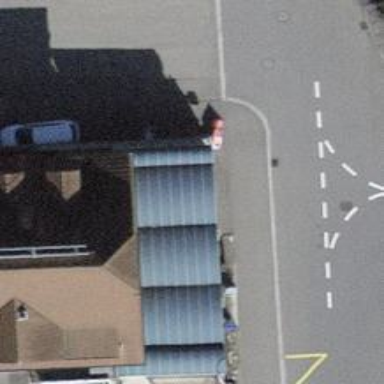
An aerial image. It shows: Kiosk shop.